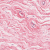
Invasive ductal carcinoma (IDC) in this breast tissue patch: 0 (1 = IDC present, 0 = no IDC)